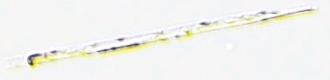
Label: Rhizosolenia